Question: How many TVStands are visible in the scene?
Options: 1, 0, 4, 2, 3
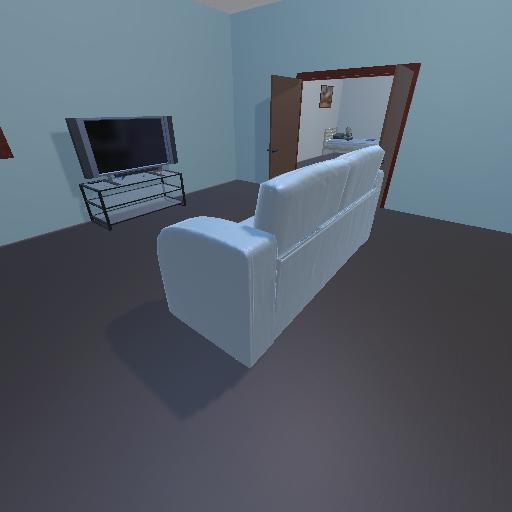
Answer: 1